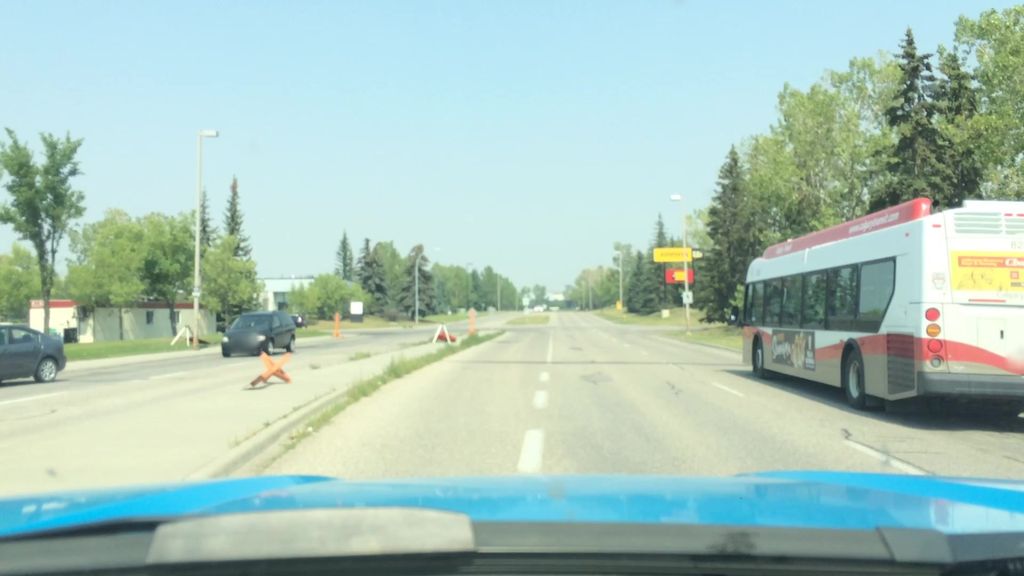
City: calgary